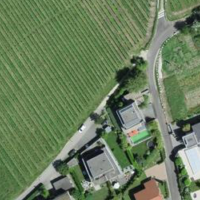
EUNIS habitat code: 54
Species observed at this site:
Geranium pyrenaicum